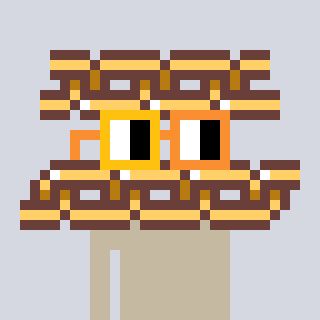
a pixel art character with square yellow and orange glasses, a chain-shaped head and a bege-colored body on a cool background